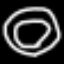
Label: donut